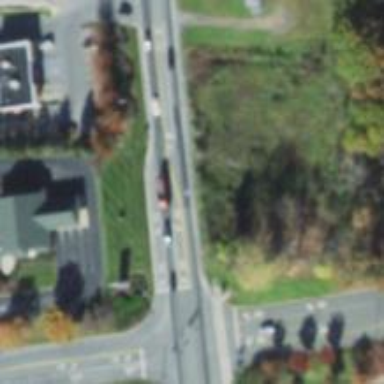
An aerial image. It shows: Dash road marking.